Current action and preconditions to check: path_clear

Your task: For each precondition in the list above, predict whether it will hold at this action.

Consider the current scene as observed from the mobile robot's camera, and analyze the predicted future states of all dynamic agents (e.g., people, animals, vehicles, or any moving entities) within the NEXT SECOND.

IMPORTANT: Only answer "very likely" if you are absolutely certain—based on strong, clear evidence—that a dynamic agent will violate the precondition in the predicted future state. Do NOT answer "very likely" for unlikely, ambiguous, or low-probability risks.

Ask yourself for each precondition: Is there a high probability, with clear and convincing evidence, that the predicted future states of any dynamic agent will interfere with the predicted future state of the currently executing action within the NEXT SECOND, causing that precondition to fail?

Assess the risk level based on these predictions. Use "likely" or "very likely" if motions create a clear risk of interference.

Use "neutral" or "improbable" if agents are nearby but their predicted paths are clearly diverging or non-conflicting.

Failure Risk Categories: "very improbable", "improbable", "neutral", "likely", "very likely"

Answer Format: Output ONLY the probability_of_failure value from these categories: "very improbable", "improbable", "neutral", "likely", "very likely"

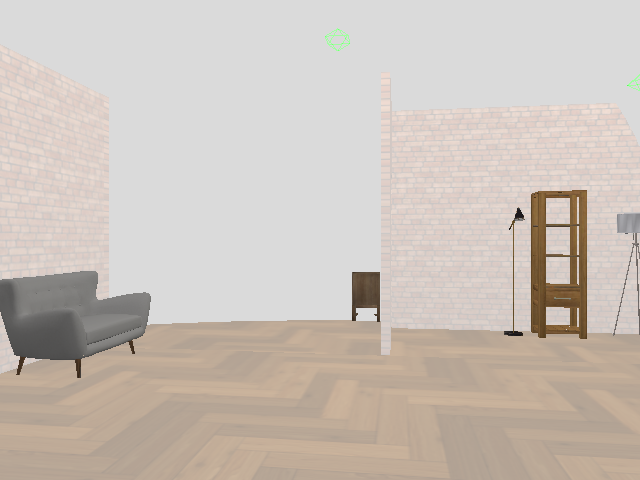

Answer: very improbable